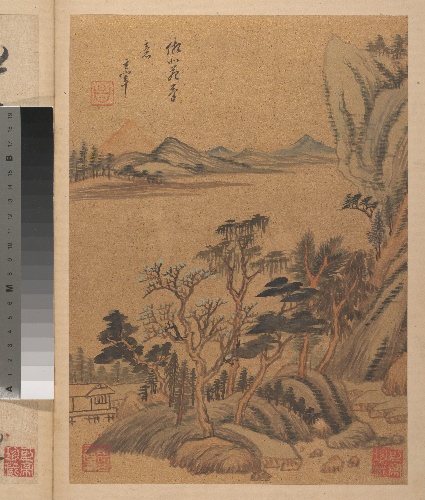
Title: 明   董其昌   山水圖詩   冊|Landscapes and Poems
Artist: Dong Qichang
Artist bio: Chinese, 1555–1636
Date: 17th century, probably after 1625
Object type: Album
Classification: Paintings
Medium: Album of eight paintings and eight calligraphies; ink, gold and color on gold-flecked paper
Culture: China
Period: Ming dynasty (1368–1644)
Dimensions: 12 5/8 x 9 1/8 in. (32.1 x 23.2 cm)
Department: Asian Art
Credit line: Gift of Mr. and Mrs. Wan-go H. C. Weng, 1989
Accession year: 1989
Repository: Metropolitan Museum of Art, New York, NY
Tags: Mountains|Landscapes